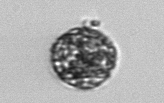
Label: Vicicitus_globosus